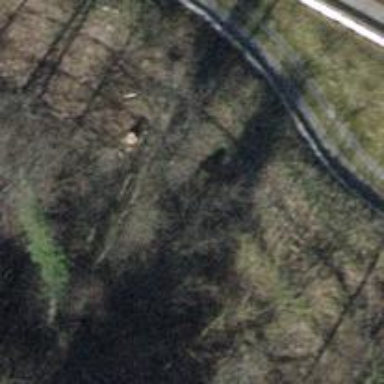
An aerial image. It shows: Miniature railway tunnel.